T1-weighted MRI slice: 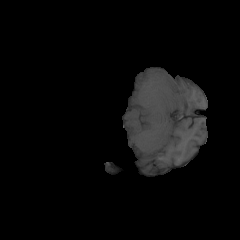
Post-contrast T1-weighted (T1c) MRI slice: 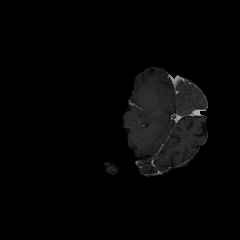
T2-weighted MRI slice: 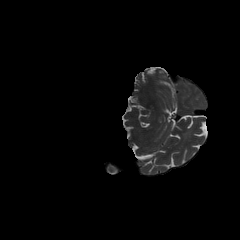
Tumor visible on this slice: no